Current action and preconditions to check: trajectory_clear

Your task: For each precondition in the list above, predict whether it will hold at this action.

Consider the current scene as observed from the mobile robot's camera, and analyze the predicted future states of all dynamic agents (e.g., people, animals, vehicles, or any moving entities) within the NEXT SECOND.

IMPORTANT: Only answer "very likely" if you are absolutely certain—based on strong, clear evidence—that a dynamic agent will violate the precondition in the predicted future state. Do NOT answer "very likely" for unlikely, ambiguous, or low-probability risks.

Ask yourself for each precondition: Is there a high probability, with clear and convincing evidence, that the predicted future states of any dynamic agent will interfere with the predicted future state of the currently executing action within the NEXT SECOND, causing that precondition to fail?

Assess the risk level based on these predictions. Use "likely" or "very likely" if motions create a clear risk of interference.

Use "neutral" or "improbable" if agents are nearby but their predicted paths are clearly diverging or non-conflicting.

Failure Risk Categories: "very improbable", "improbable", "neutral", "likely", "very likely"

Answer Format: Output ONLY the probability_of_failure value from these categories: "very improbable", "improbable", "neutral", "likely", "very likely"

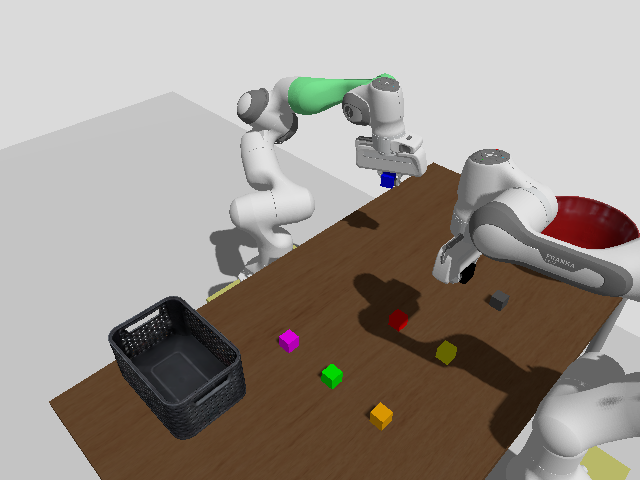

Answer: very improbable